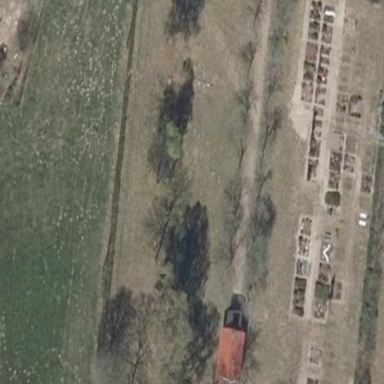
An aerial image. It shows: Cemetery.